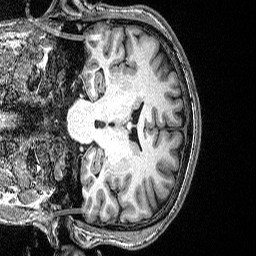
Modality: T1w
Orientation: coronal
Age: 29
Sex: male
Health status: healthy
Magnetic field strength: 3 T
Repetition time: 2.53 s
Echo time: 0.00331 s